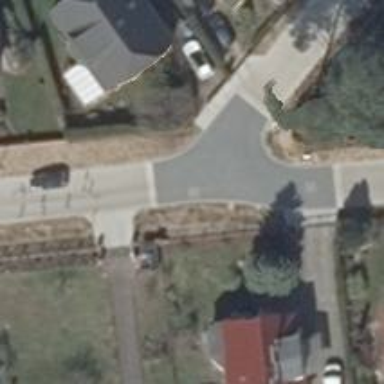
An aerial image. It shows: Table-style traffic calming feature.